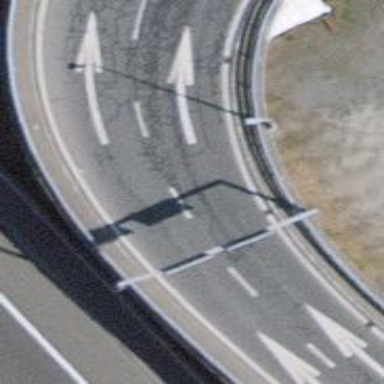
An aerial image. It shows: Traffic sign is depicted in the image.